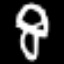
Label: mushroom